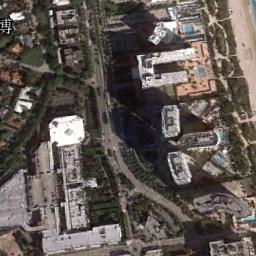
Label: commercial_area